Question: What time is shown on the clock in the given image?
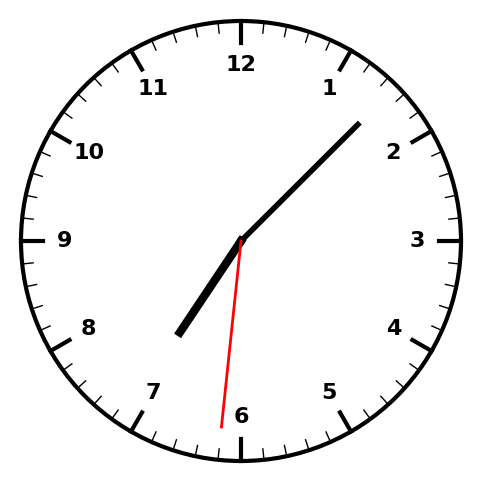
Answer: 07:07:31